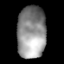
Tissue: lung
Cell type: Epithelial cells
Senescence score: 0.1848
Nuclear area (px): 1474
Mean DAPI intensity: 145.031